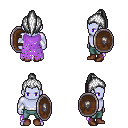
a pixel art fantasy rpg character, male body template, dark elf, purple skin, maroon tattered cape, teal pants, white long topknot hairstyle, white cloth bracers, brown shoes, shield, four views (front, back, left, right), 2x2 character sprite sheet, small pixel art, hard edges, no anti-aliasing